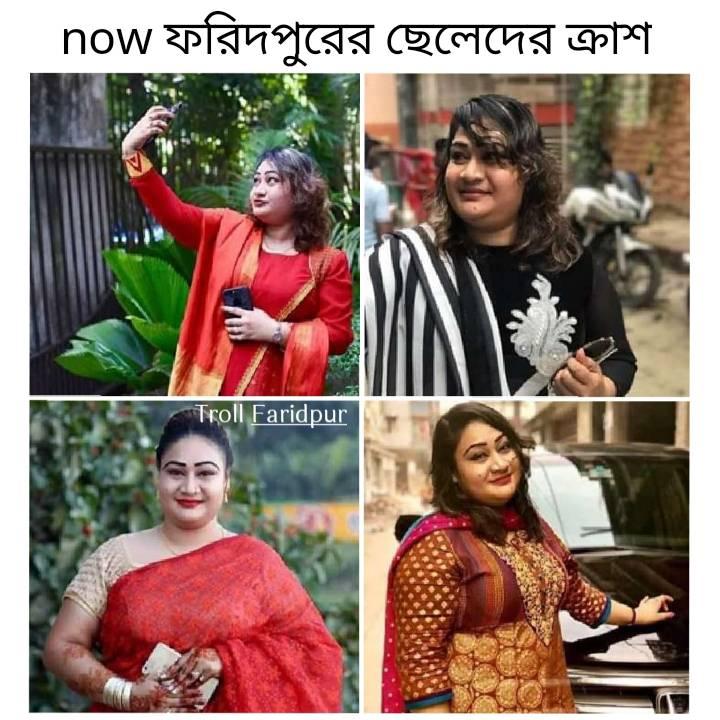
Text: now ফরিদপুরের ছেলেদের ক্রাশ
Label: Hate
Hate category: Personal Offence
Targeted group: Individual